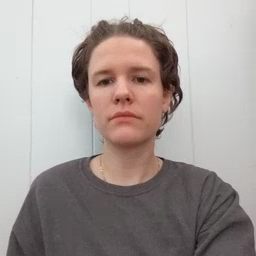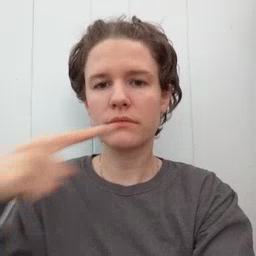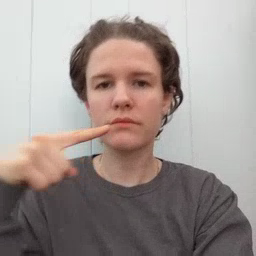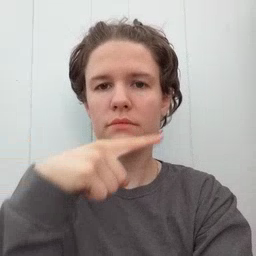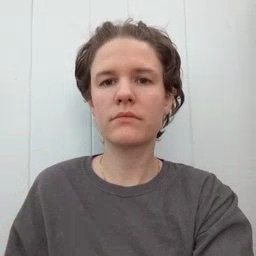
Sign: toothbrush